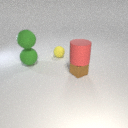
small brown metal cube to the right of large green rubber sphere